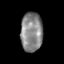
Tissue: skin
Cell type: Others
Senescence score: 0.2281
Nuclear area (px): 845
Mean DAPI intensity: 133.831